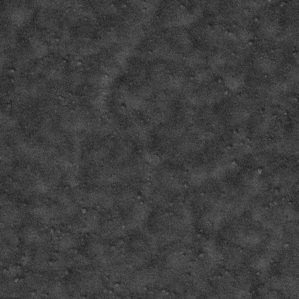
Label: frost